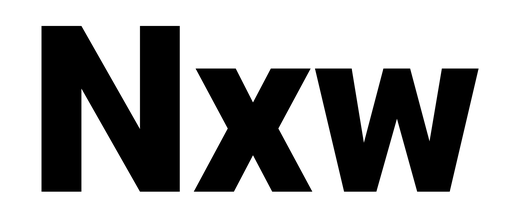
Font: Roboto_Black